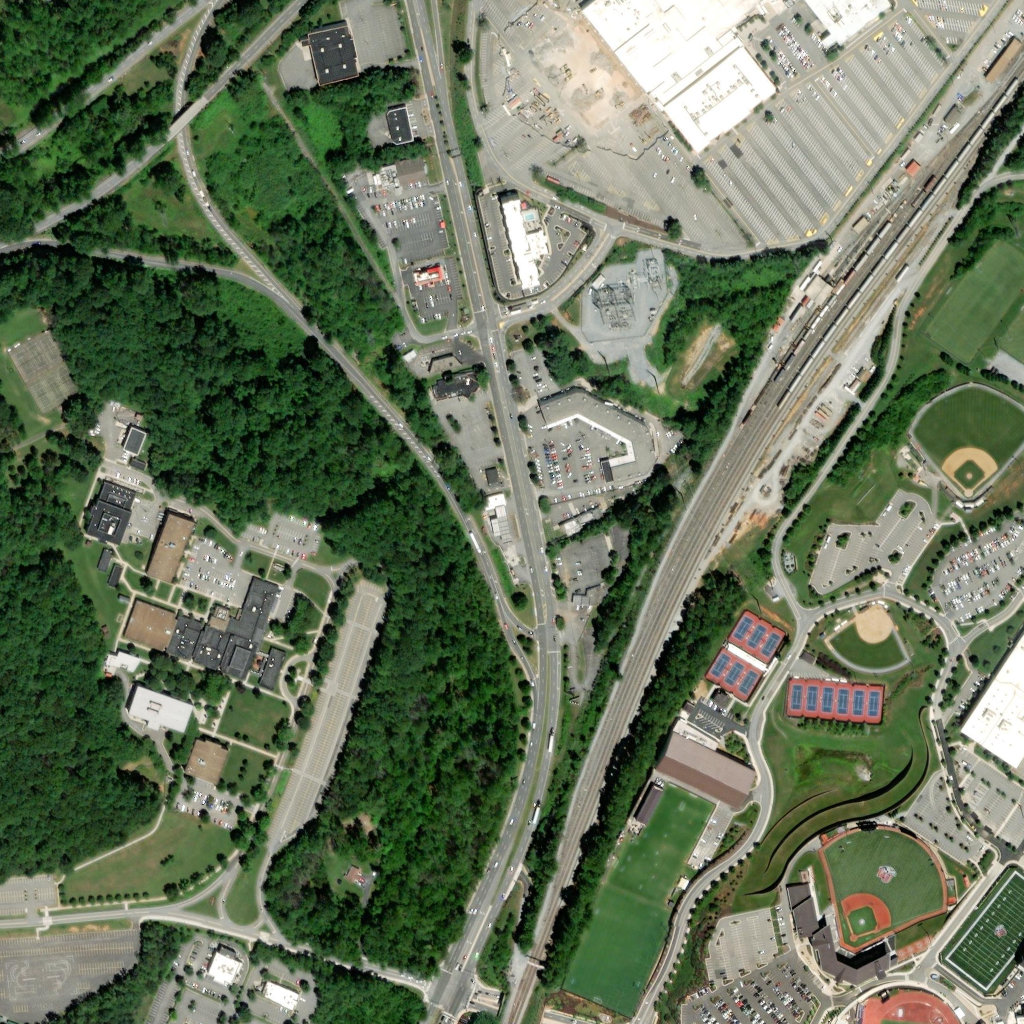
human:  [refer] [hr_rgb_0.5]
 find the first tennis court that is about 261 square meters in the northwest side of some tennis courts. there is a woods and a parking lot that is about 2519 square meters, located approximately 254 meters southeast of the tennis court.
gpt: <box>[[1, 34, 3, 36, 0]]</box>